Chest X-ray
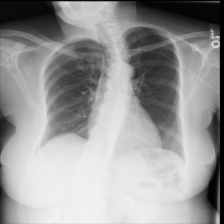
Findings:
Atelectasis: negative
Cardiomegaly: negative
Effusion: negative
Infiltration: negative
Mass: negative
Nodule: negative
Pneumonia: negative
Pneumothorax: negative
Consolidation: negative
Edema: negative
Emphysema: negative
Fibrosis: negative
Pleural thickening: negative
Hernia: negative